Question: I want to display an error message, which appear in a wizard at the top of the wizard window (like message in the screenshot below).

According to what I found on the internets, I have to use the method 'setErrorMessage' to do this.
But it doesn't exist in my wizard class:
'''
import org.eclipse.jface.wizard.Wizard;
public class MyWizard extends Wizard {
public MyWizard() {
super();
setErrorMessage("Error message"); // No such method
getContainer().getCurrentPage().setErrorMessage("Error message 2"); // This also doesn't exist
}
'''
How can I set the error message of a wizard?
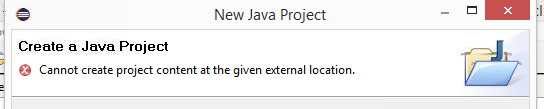
Answer: 'setErrorMessage' is a method in 'WizardPage' but it is not included in the 'IWizardPage' interface that 'IWizardContainer.getCurrentPage' returns.
It is usually your wizard page classes that set the error message - which they can do be calling 'setErrorMessage(text)'